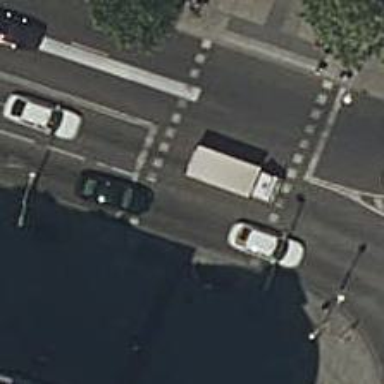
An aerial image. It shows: Road with traffic signals and zebra crossing with traffic signals.